Question: I've a sql database file I want to use asp_regsql.exe tool to put asp.net membership provider

The main problem that I can't use the asp_regsql.exe to add the tables that I need ,
I tried various of connections ,
If some one got a CREATE sql file that contains the membership table construction it would help ,
Thank you in advance
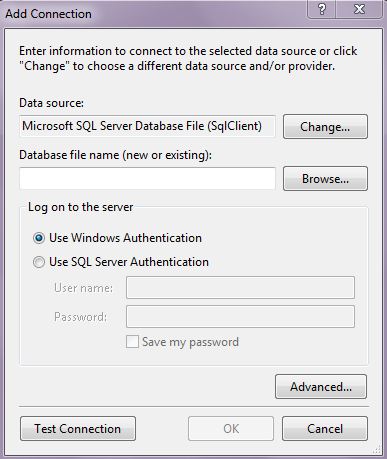
Answer: Check out <URL> I have written in code project. Simply, you can call the following once:
'''
System.Web.Management.SqlServices.Install("YOUR_DATABASE", SqlFeatures.All, "YOUR_CONNECTION_STRING");
'''